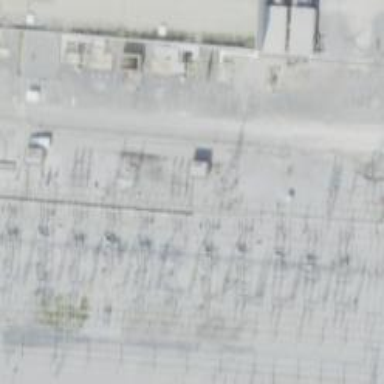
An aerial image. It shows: Switch for power supply.